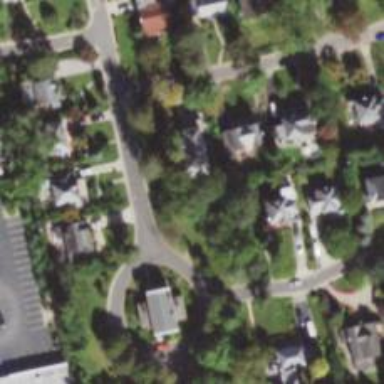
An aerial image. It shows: Neighborhood.